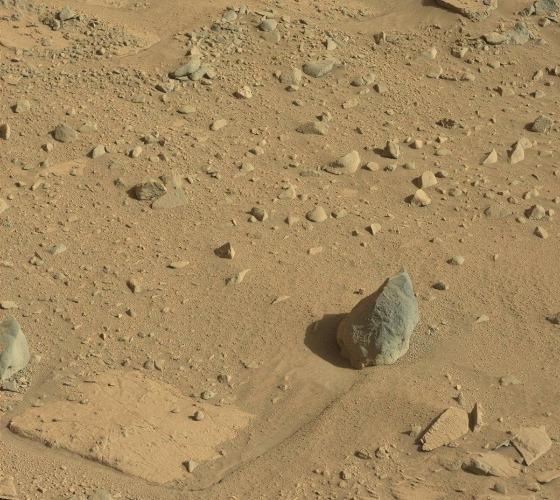
Terrain classes present: Bedrock, Gravel / Sand / Soil, Rock, Shadow